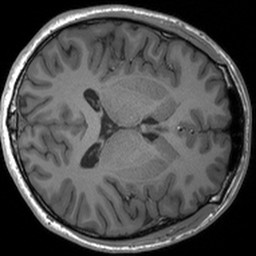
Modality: T1w
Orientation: axial
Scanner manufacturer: siemens
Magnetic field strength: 3 T
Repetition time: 1.54 s
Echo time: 0.00234 s